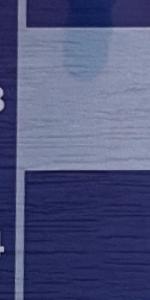
Label: Empty